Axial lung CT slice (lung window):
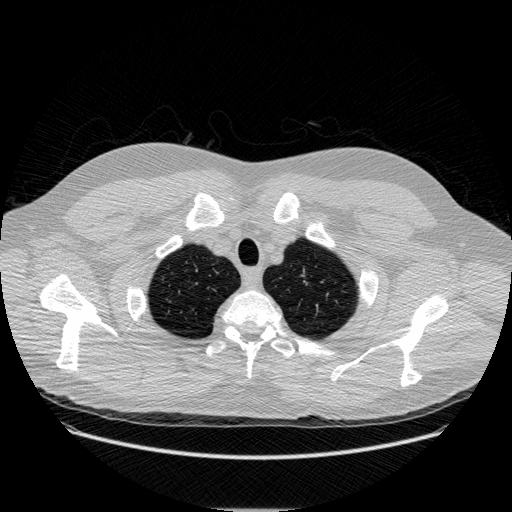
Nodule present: no